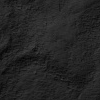
Atmospheric dust classification: not_dusty